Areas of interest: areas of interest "Shenzhen Nanshan Bronze Museum"
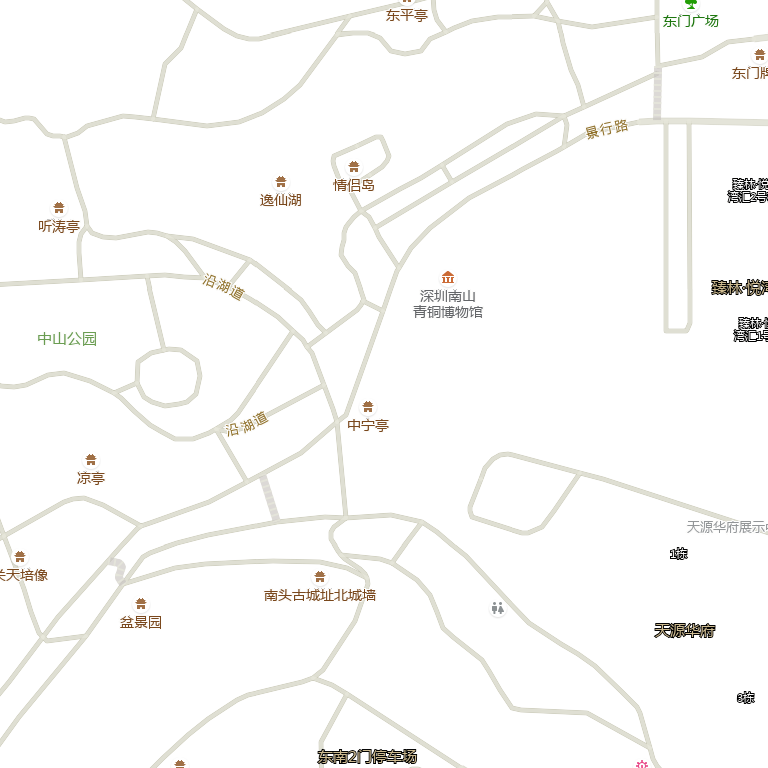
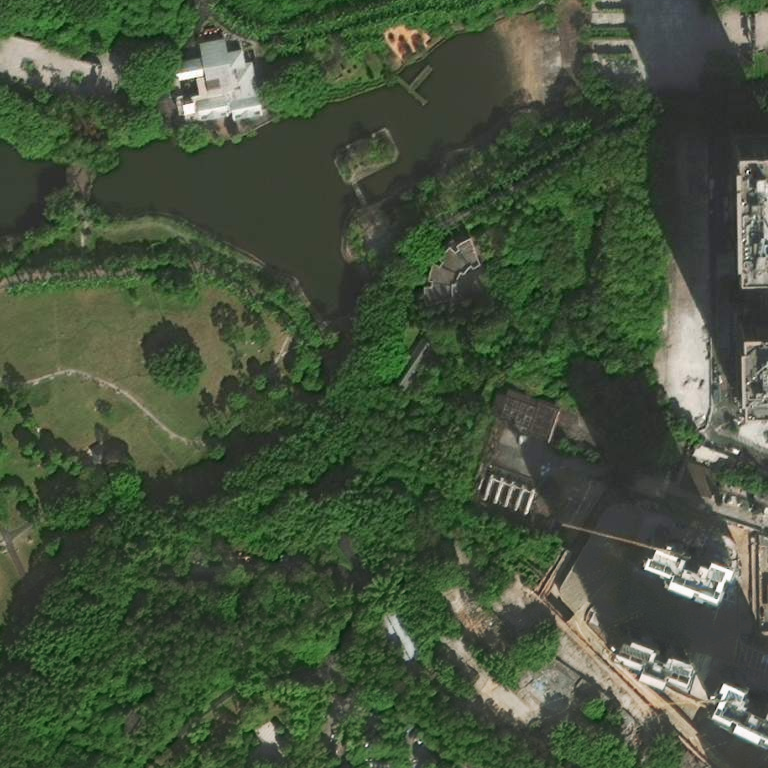